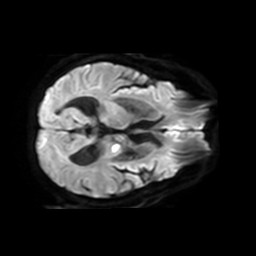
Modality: TRACE
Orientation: axial
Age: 59
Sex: female
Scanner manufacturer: philips
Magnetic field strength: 3 T
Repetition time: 3.076 s
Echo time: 0.076 s